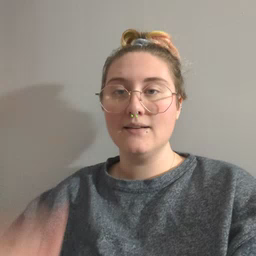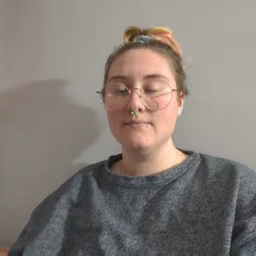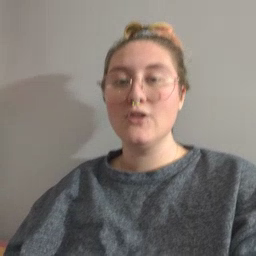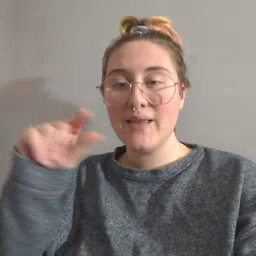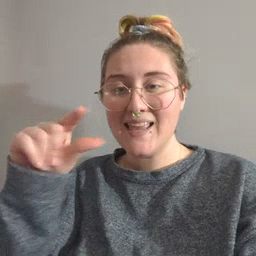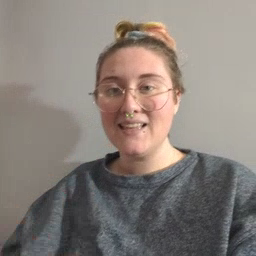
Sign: green